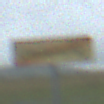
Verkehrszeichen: EndeDerUmleitungsankuendigung
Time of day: Midday
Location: Outdoor (Suburban)
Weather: Overcast
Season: NotSpecified
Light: Natural